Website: macys
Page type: customer-info-address
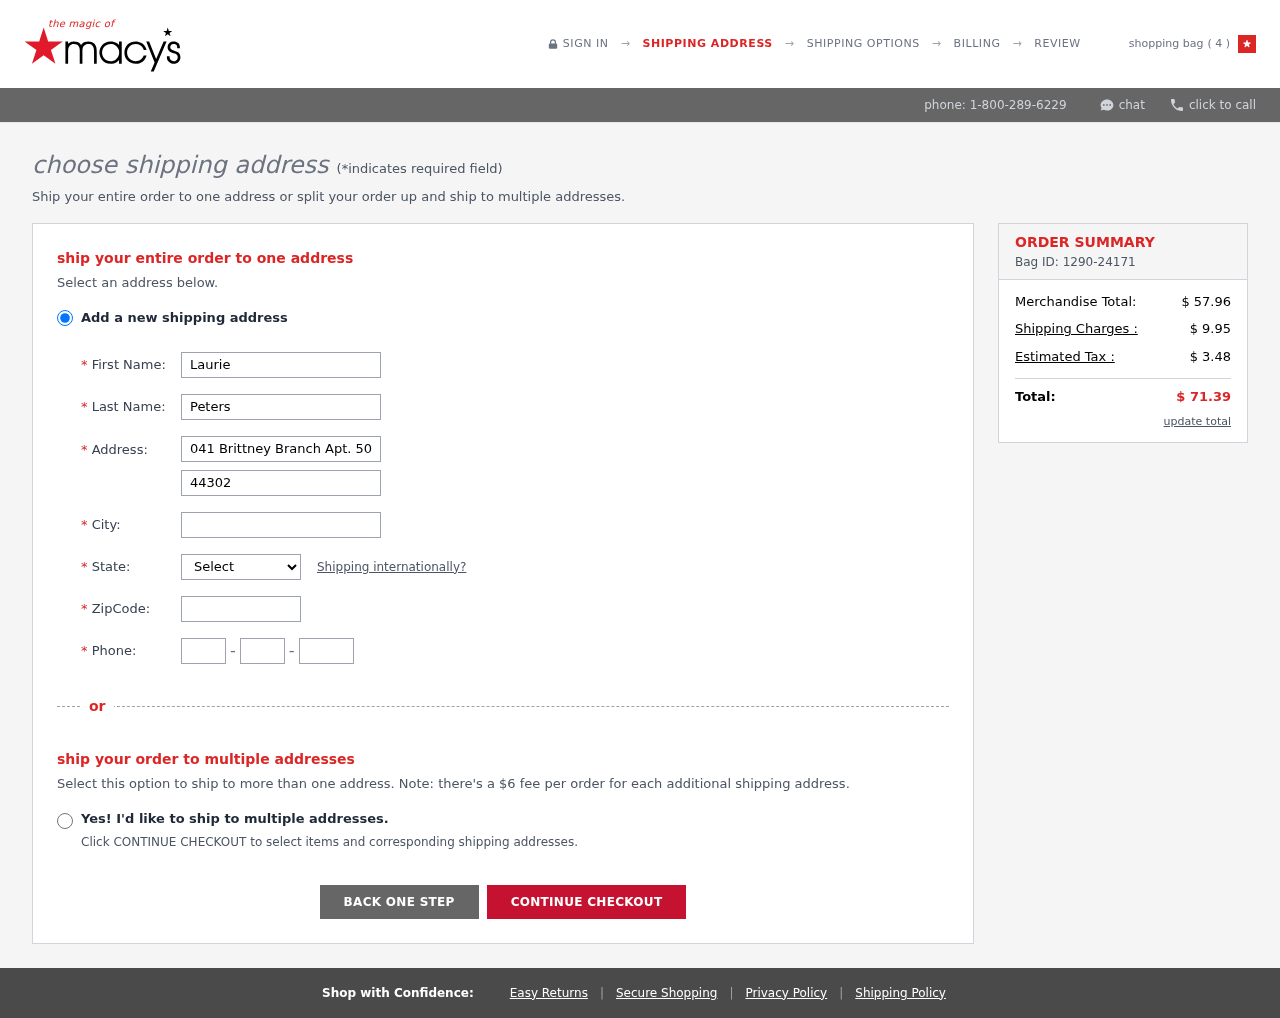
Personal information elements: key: PII_CITY
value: North Royshire
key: PII_FIRSTNAME
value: Laurie
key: PII_LASTNAME
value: Peters
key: PII_PHONE_AREA
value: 696
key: PII_PHONE_PREFIX
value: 779
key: PII_PHONE_SUFFIX
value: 7303
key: PII_POSTCODE
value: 04488
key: PII_STATE_ABBR
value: ID
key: PII_STREET
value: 041 Brittney Branch Apt. 501
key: PII_STREET2
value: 44302 Park Stravenue Suite 184
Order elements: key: ORDER_NUM_ITEMS
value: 4
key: ORDER_ID
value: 1290-24171
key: ORDER_SUBTOTAL
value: $ 57.96
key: ORDER_SHIPPING_COST
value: $ 9.95
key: ORDER_TAX
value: $ 3.48
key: ORDER_TOTAL
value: $ 71.39